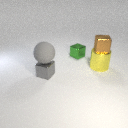
small green metal cube to the left of large yellow metal cylinder